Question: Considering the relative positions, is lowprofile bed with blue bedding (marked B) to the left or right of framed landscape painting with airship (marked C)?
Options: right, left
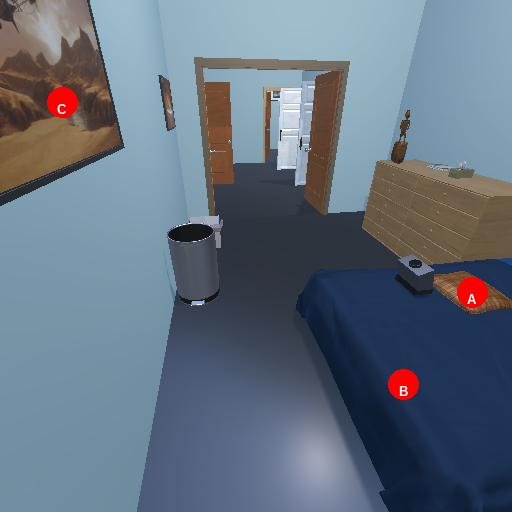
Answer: right